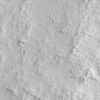
Label: not_dusty